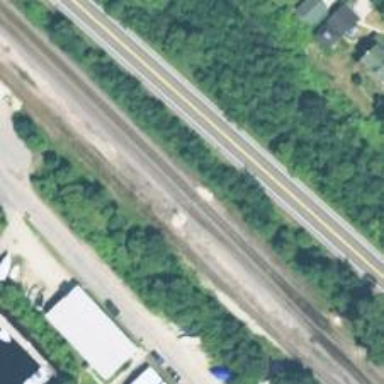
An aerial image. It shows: Railway signal.